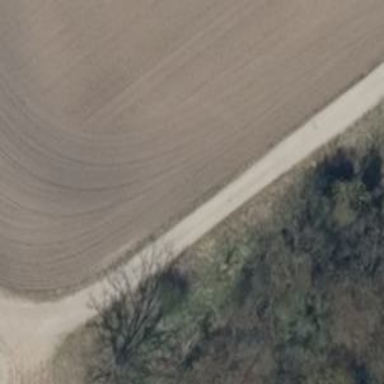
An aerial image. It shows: Service road with compacted surface.